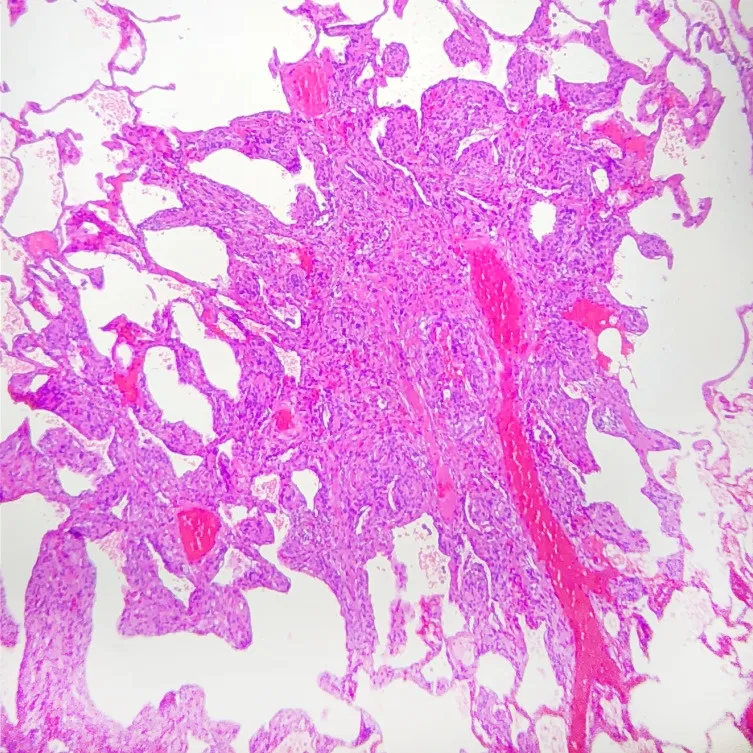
Haematoxylin and eosin stain of lung biopsy specimen at medium magnification revealing stellate-shaped meningothelial-like nodule.
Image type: pathology (h&e)